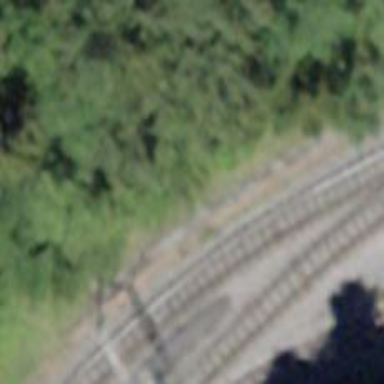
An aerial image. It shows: Narrow-gauge railway with single track. The railway is electrified with contact line.